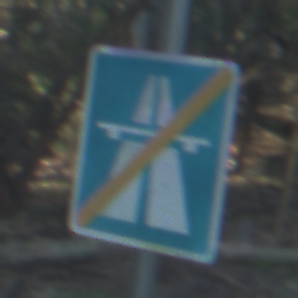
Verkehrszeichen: EndeAutbahn
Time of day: MorningAfternoon
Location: Outdoor (Nature)
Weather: Clear
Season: NotSpecified
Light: Natural